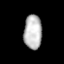
Tissue: lung
Cell type: Endothelial cells
Senescence score: 0.5412
Nuclear area (px): 607
Mean DAPI intensity: 185.229